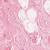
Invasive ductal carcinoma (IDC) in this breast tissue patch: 0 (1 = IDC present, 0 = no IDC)